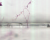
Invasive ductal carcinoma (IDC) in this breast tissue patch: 0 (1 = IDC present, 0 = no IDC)